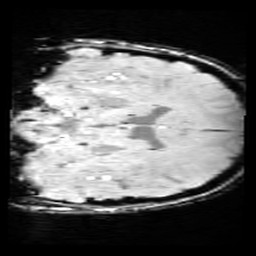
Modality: SWI
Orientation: coronal
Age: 10
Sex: male
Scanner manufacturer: siemens
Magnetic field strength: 3 T
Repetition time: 0.027 s
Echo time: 0.02 s